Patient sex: F
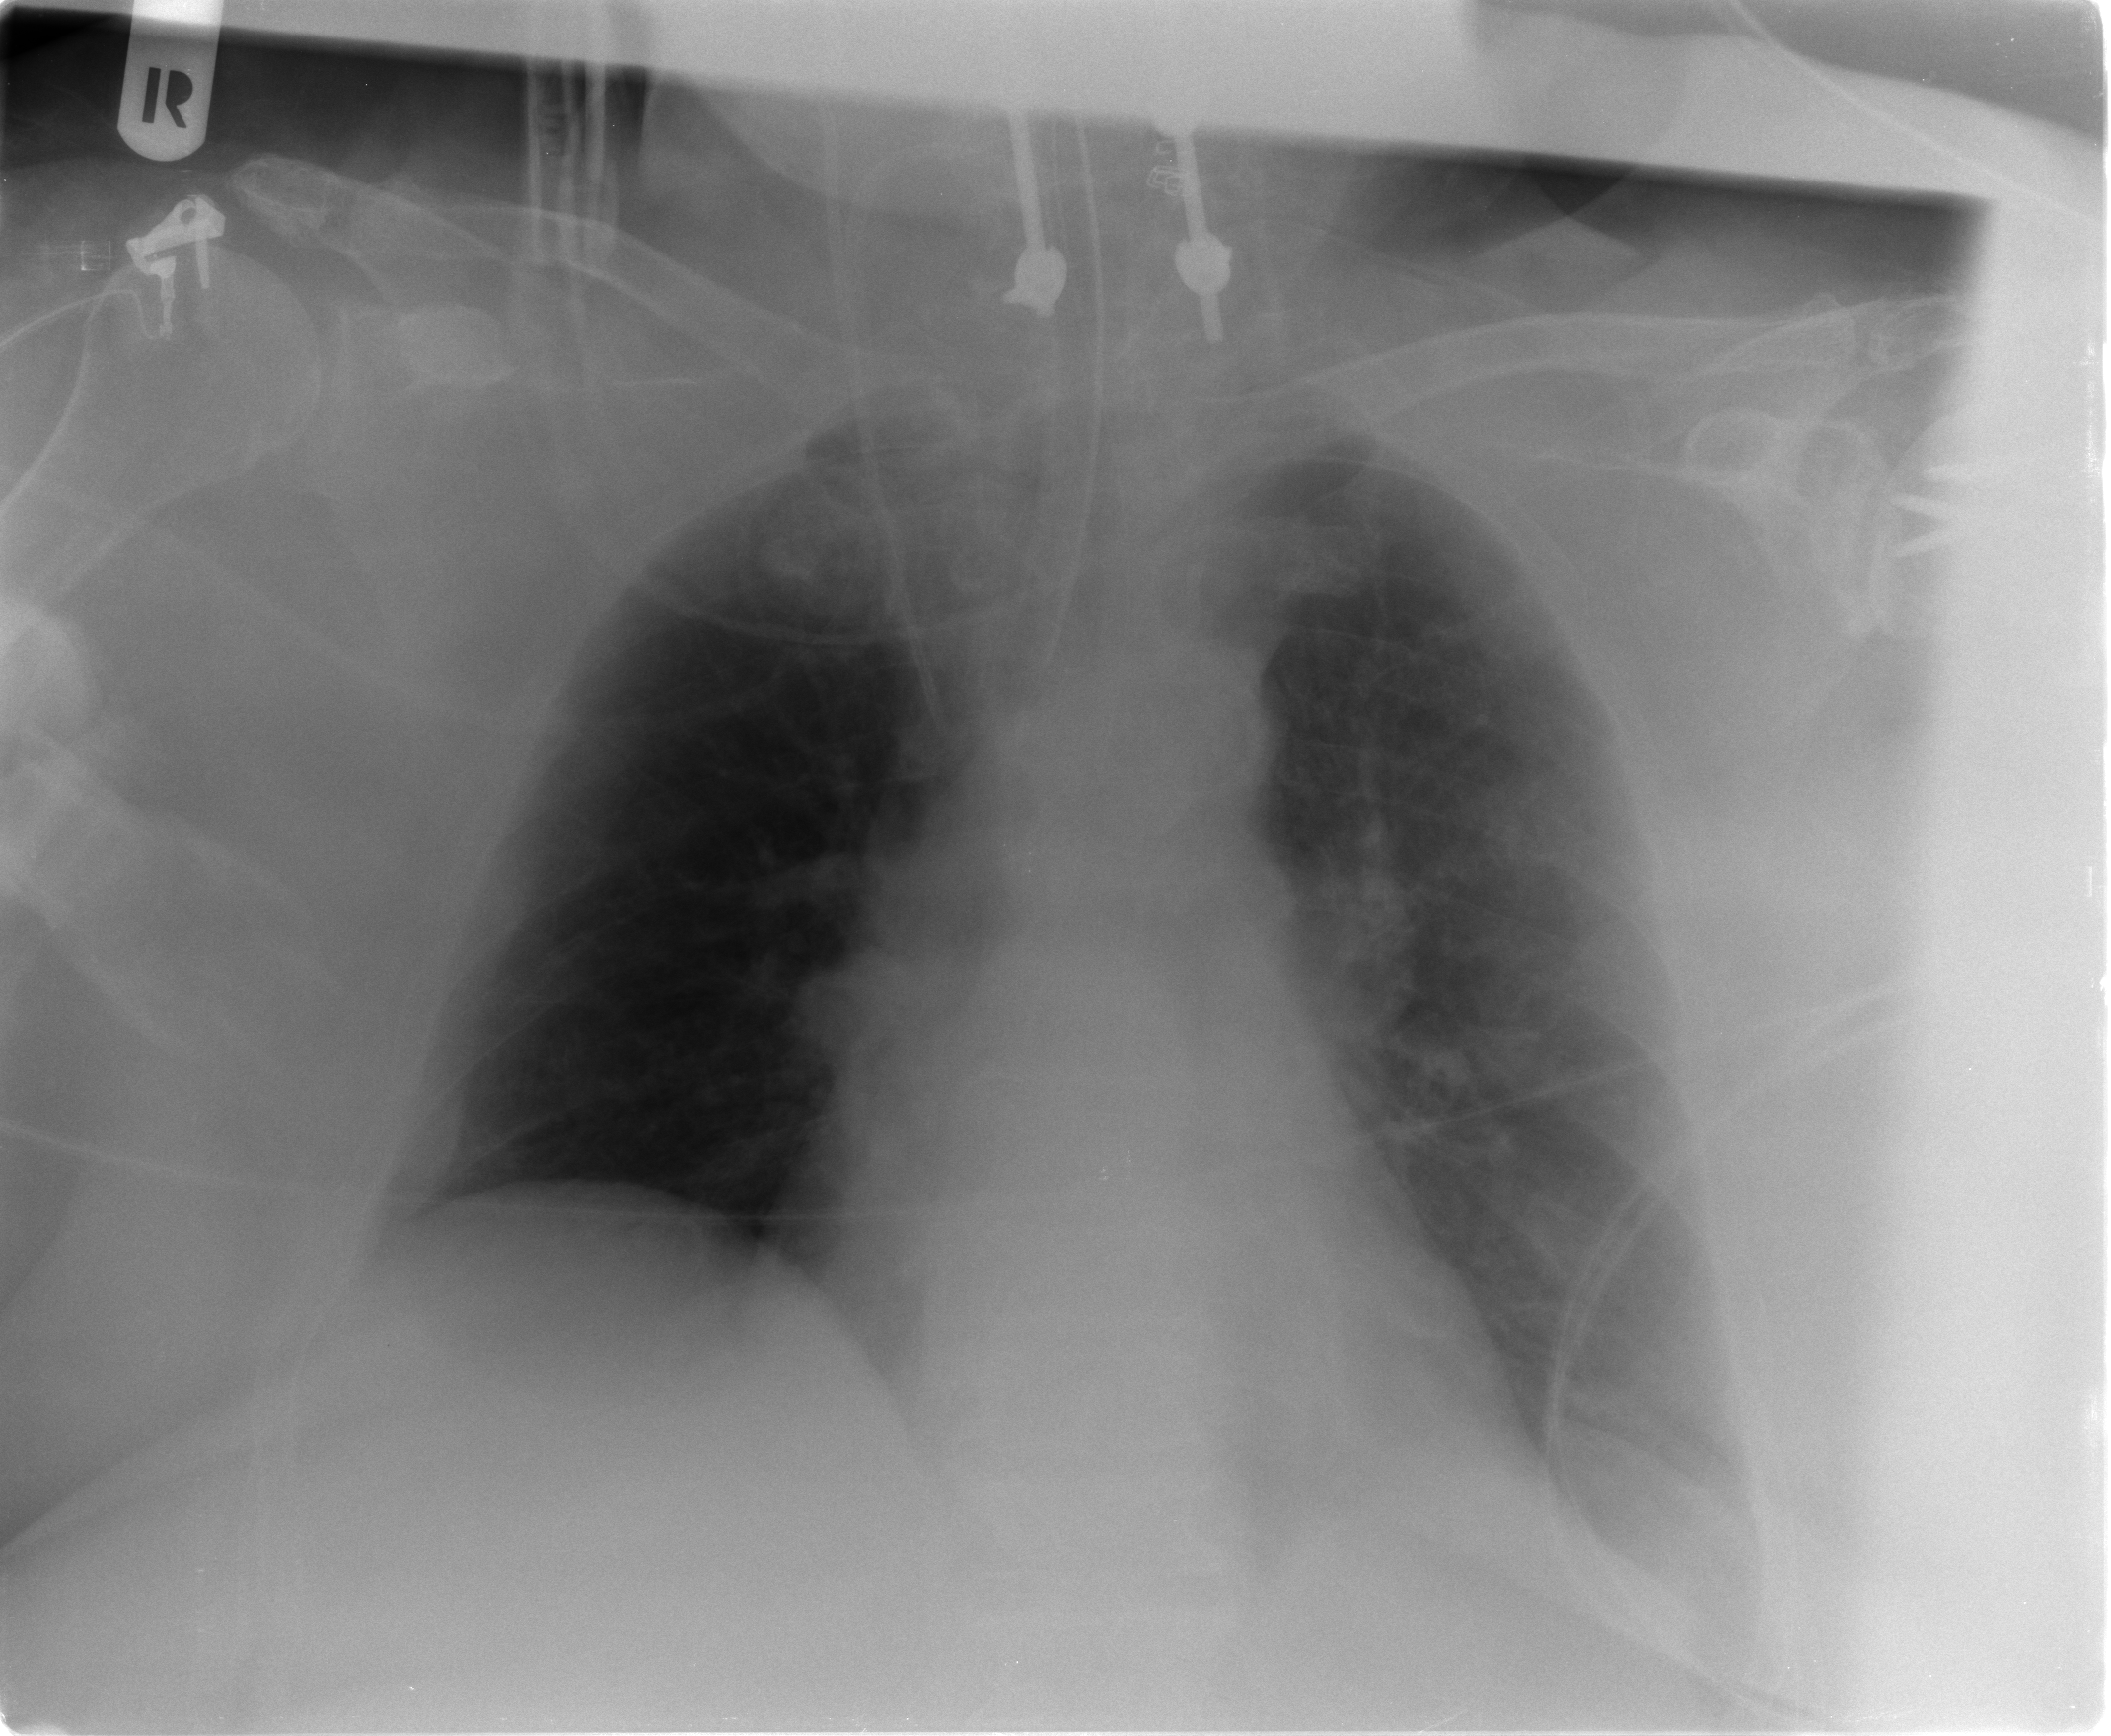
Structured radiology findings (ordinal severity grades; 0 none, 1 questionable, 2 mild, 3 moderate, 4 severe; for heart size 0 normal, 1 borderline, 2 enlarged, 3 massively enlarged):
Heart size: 0
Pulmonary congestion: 2
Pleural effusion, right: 0
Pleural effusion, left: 0
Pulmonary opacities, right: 0
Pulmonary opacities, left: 0
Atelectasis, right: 0
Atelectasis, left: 2